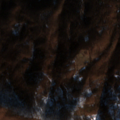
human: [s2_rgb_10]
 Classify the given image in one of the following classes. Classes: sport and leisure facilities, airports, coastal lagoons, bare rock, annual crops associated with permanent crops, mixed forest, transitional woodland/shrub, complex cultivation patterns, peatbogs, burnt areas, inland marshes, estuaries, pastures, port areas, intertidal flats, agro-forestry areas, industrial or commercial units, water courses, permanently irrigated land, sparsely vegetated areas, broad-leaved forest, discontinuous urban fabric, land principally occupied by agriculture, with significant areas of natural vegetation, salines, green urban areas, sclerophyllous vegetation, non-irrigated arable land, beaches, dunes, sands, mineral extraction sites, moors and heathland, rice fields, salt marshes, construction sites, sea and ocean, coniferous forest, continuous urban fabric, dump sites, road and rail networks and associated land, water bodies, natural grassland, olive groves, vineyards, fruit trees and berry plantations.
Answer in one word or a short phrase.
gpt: broad-leaved forest